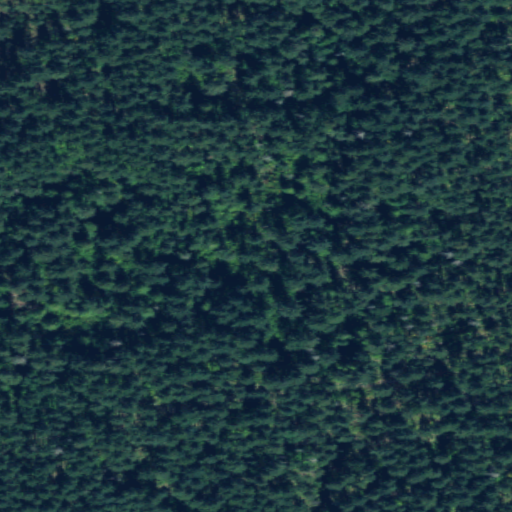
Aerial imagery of mountain in Washington named Pierce Hill containing only evergreen forest